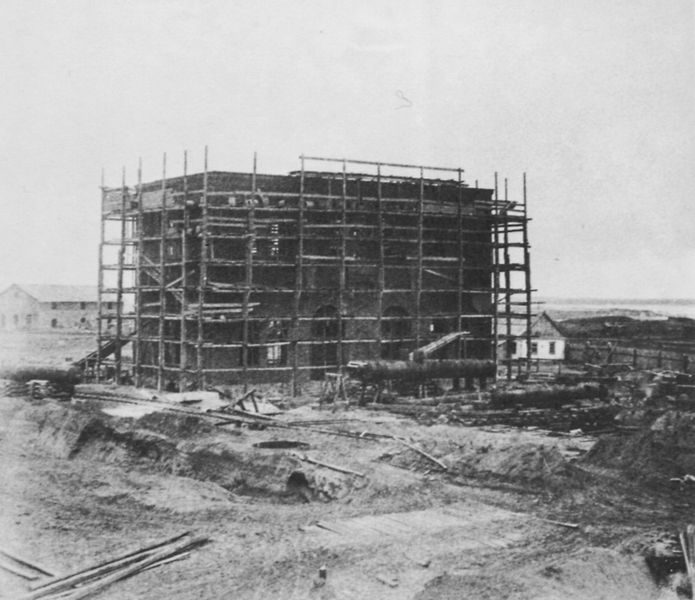
Titel: Bauarbeiten für eine Fabrikanlage der Metallurgischen Gesellschaft von Südrussland, Dnjepr-Region
Künstler: Russischer Photograph
Standort: Helsinki
Institution: Helsingin yliopistom kirjasto
Schlagwörter: himmel, weiß, landschaft, sand, stadt, fenster, grau, hell, hintergrund, holz, schwarz, tür, dach, gebäude, haus, architektur, ebene, erde, horizont, häuser, flach, gitter, deutschland, küste, papier, bogen, arbeiten, gelände, kahl, geröll, arbeiter, rundbogen, schutt, krieg, leiter, schlacht, zerstörung, balken, gestell, bretter, menschenleer, tor, foto, fotografie, photographie, bögen, eingang, ruine, gerüst, scheune, rechteck, torbogen, beton, schwarz weiss, militär, photo, tore, kaputt, maison, profan, konstruktion, zerstört, graben, etagen, basis, fotographie, instabil, sakral, bau, dokument, rohr, gerippe, bauwerk, baustelle, flachdach, matsch, neubau, umbau, porte, dokumentation, renovierung, häsuer, eingerüstet, restauration, restaurierung, mehrstöckig, rohre, rbeit, holzgerüst, baugerüst, chantier, gerüste, klotz, renovieren, baugrube, immeuble, aufbauen, architektura, bauholz, berlin, brache, construction, désert, echaffaudage, staubu, travaux